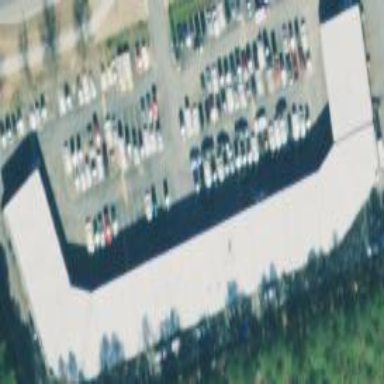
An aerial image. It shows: Commercial building.